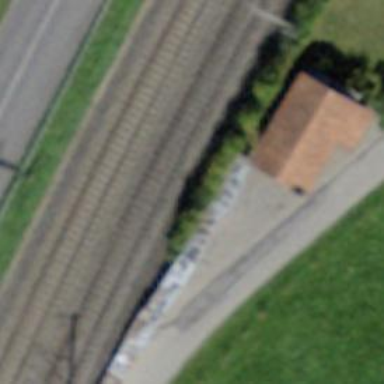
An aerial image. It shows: Railway track with contact line for electrification.